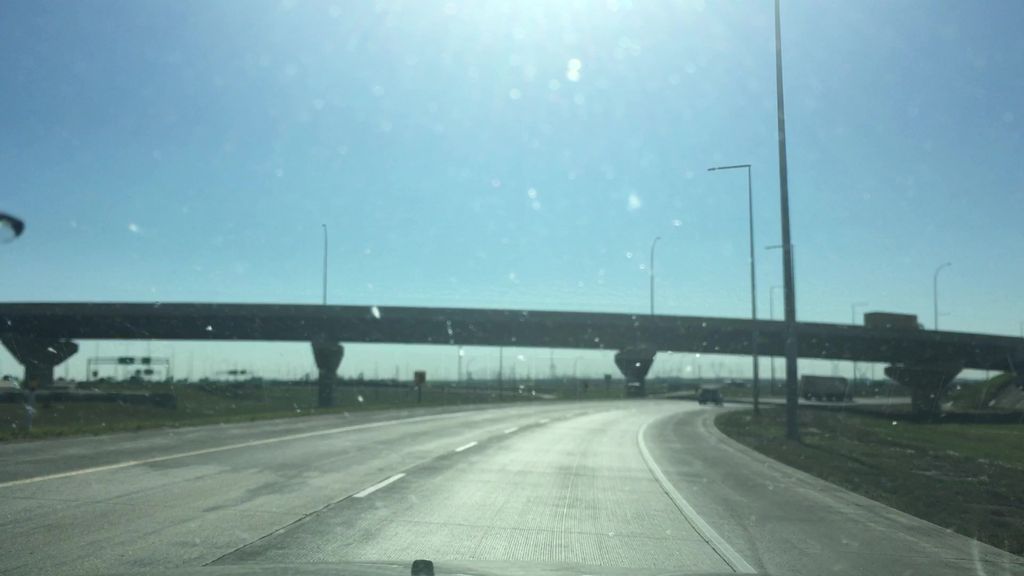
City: edmonton